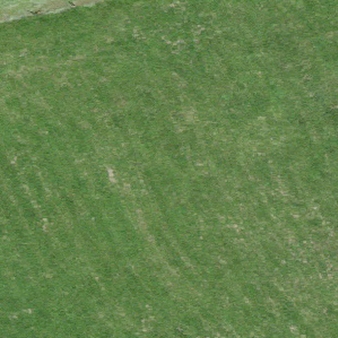
Label: other